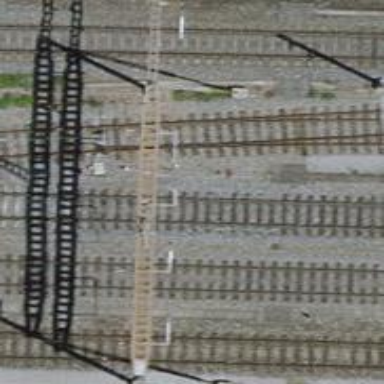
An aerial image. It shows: Single railway track with electrification through contact line.